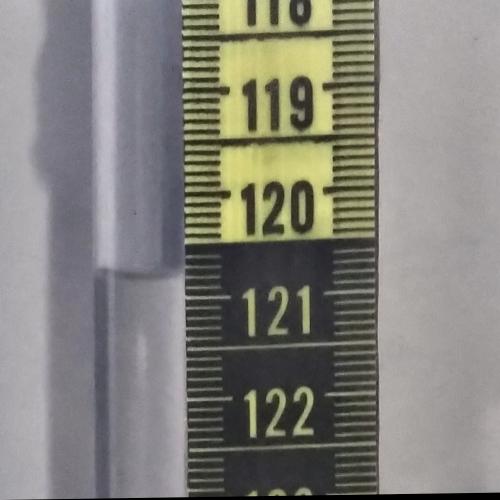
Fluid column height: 120.8 cm